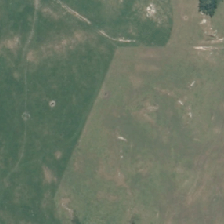
Land cover: high_producing_grassland